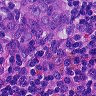
Metastatic tissue present: yes